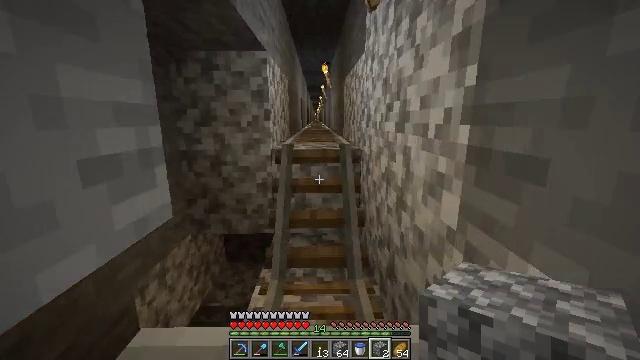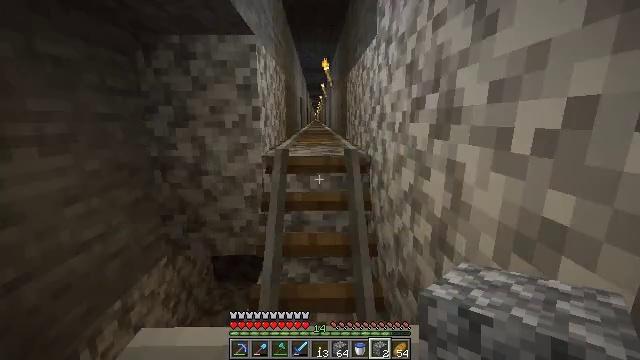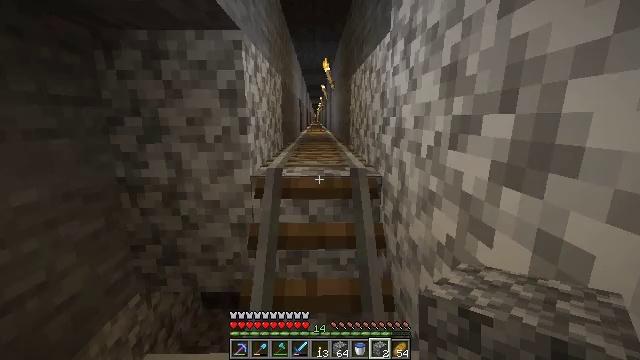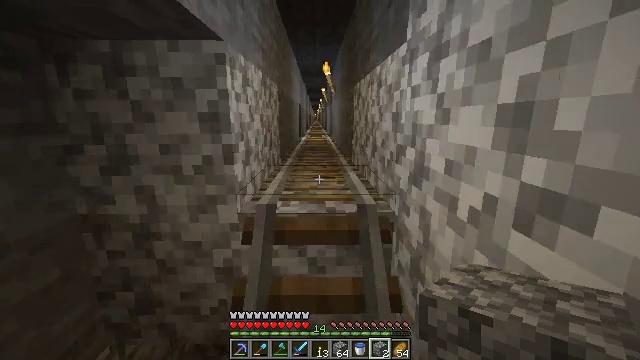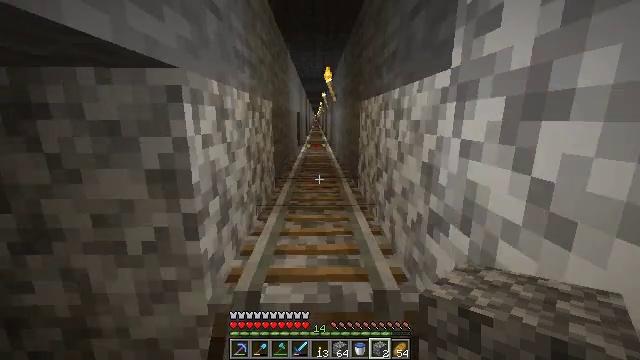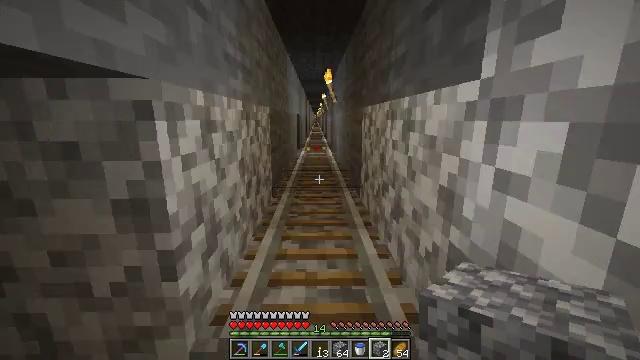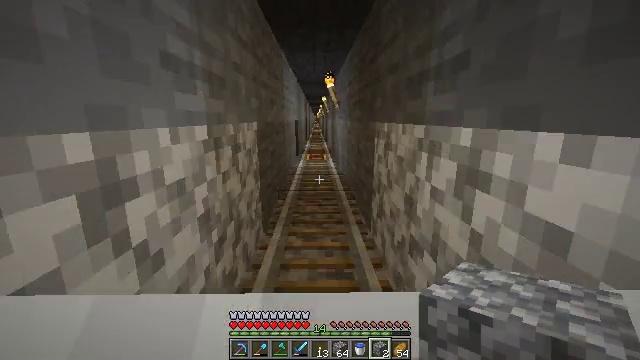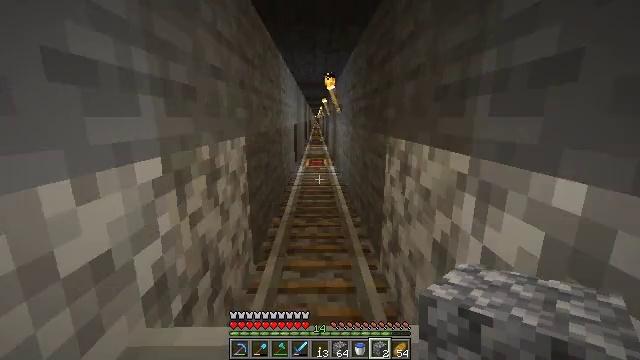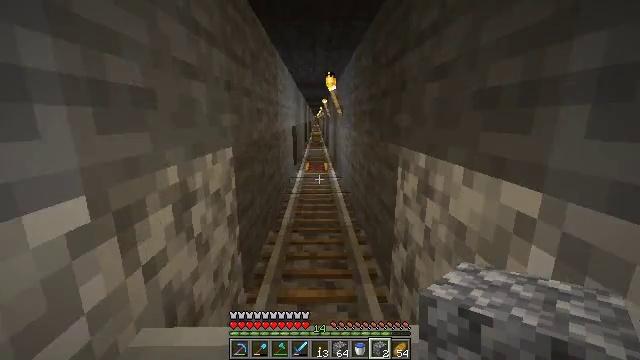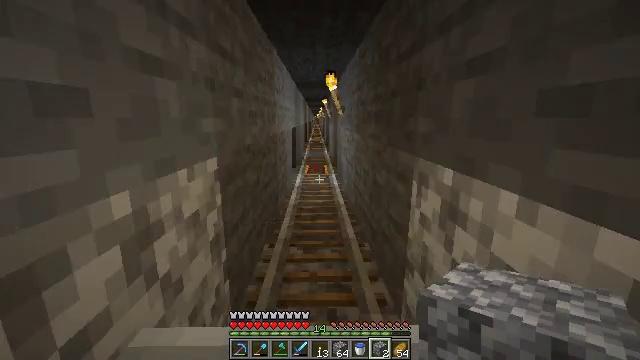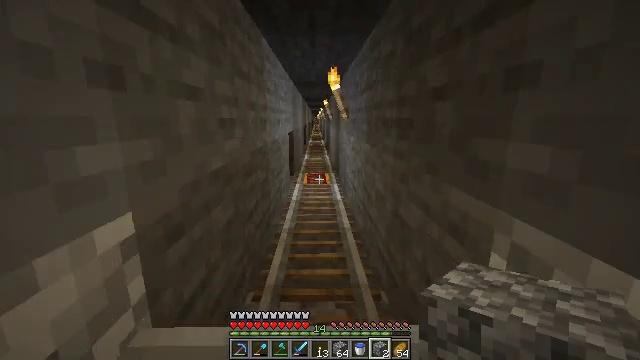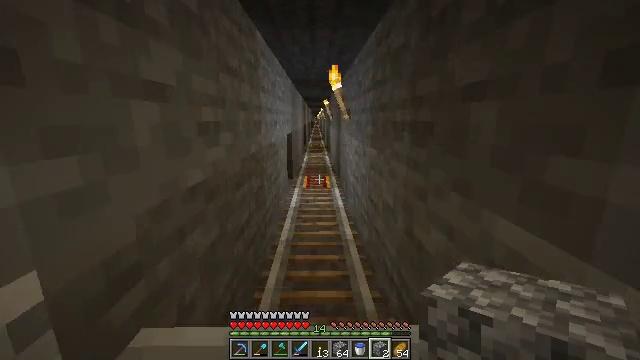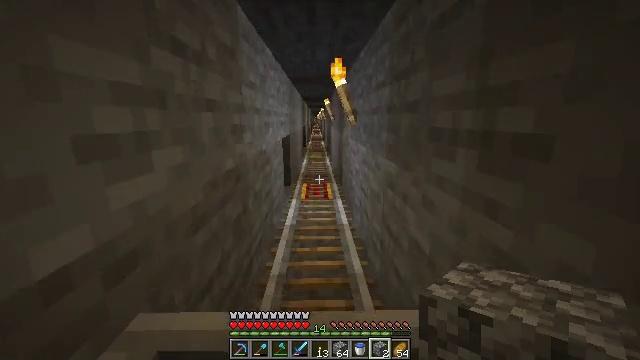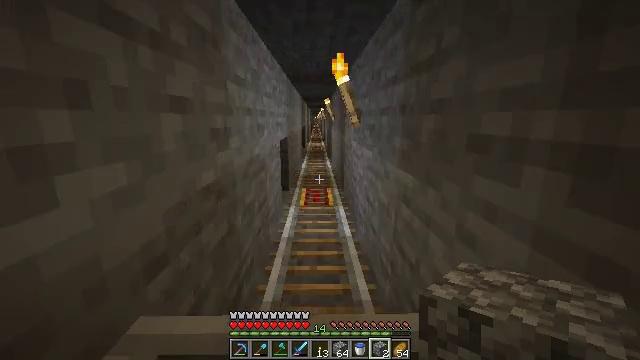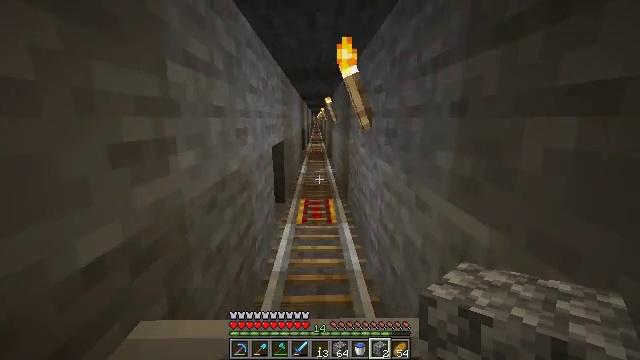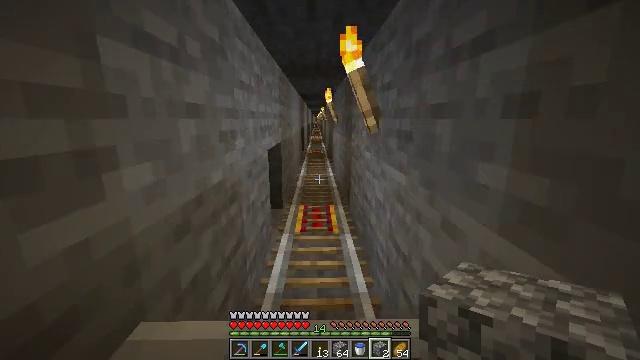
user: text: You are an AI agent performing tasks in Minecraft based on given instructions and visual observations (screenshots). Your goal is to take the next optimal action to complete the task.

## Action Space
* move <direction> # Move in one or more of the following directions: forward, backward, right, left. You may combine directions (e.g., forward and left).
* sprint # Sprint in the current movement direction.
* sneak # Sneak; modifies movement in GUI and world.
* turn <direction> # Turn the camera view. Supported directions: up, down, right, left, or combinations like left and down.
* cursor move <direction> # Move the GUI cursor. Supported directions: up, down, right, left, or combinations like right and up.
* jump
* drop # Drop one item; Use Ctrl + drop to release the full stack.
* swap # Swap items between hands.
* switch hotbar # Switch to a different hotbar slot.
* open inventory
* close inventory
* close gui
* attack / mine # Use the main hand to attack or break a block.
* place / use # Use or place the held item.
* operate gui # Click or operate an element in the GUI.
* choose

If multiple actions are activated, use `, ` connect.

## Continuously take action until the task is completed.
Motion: motion action
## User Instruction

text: Drop an iron nugget.
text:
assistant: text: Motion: no_op
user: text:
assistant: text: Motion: no_op
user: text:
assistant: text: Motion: no_op
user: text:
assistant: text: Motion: no_op
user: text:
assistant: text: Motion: no_op
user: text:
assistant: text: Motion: no_op
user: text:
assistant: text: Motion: no_op
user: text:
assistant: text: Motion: no_op
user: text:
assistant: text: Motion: no_op
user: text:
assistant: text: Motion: no_op
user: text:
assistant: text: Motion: no_op
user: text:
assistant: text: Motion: no_op
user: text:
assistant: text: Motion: no_op
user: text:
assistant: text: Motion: no_op
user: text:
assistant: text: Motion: no_op
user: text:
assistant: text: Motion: no_op
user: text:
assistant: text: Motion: no_op
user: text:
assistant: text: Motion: no_op
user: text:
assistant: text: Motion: no_op
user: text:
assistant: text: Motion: no_op
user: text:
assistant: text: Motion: no_op
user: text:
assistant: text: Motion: no_op
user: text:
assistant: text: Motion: no_op
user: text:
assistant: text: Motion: no_op
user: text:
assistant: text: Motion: no_op
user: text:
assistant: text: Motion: no_op
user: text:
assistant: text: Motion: no_op
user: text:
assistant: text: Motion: no_op
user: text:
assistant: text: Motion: no_op
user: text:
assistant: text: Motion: no_op